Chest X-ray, AP view. Patient: 39 years old, sex M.
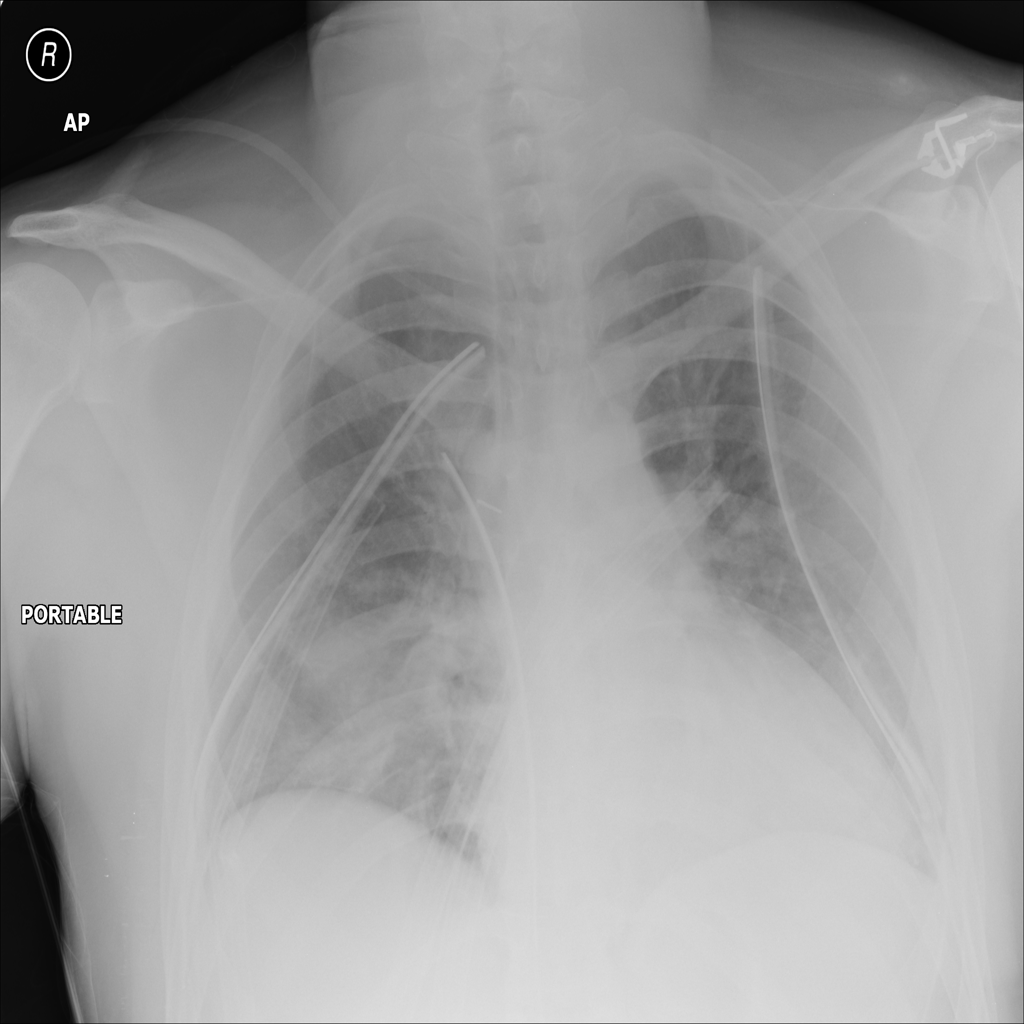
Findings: No Finding